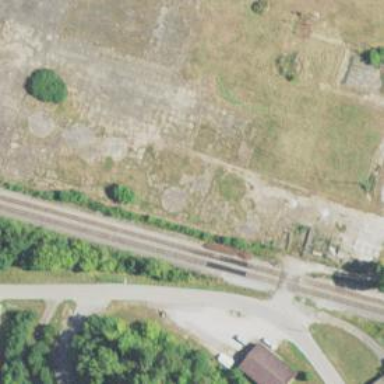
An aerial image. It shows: Railway track.